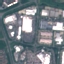
Land use / land cover: Industrial